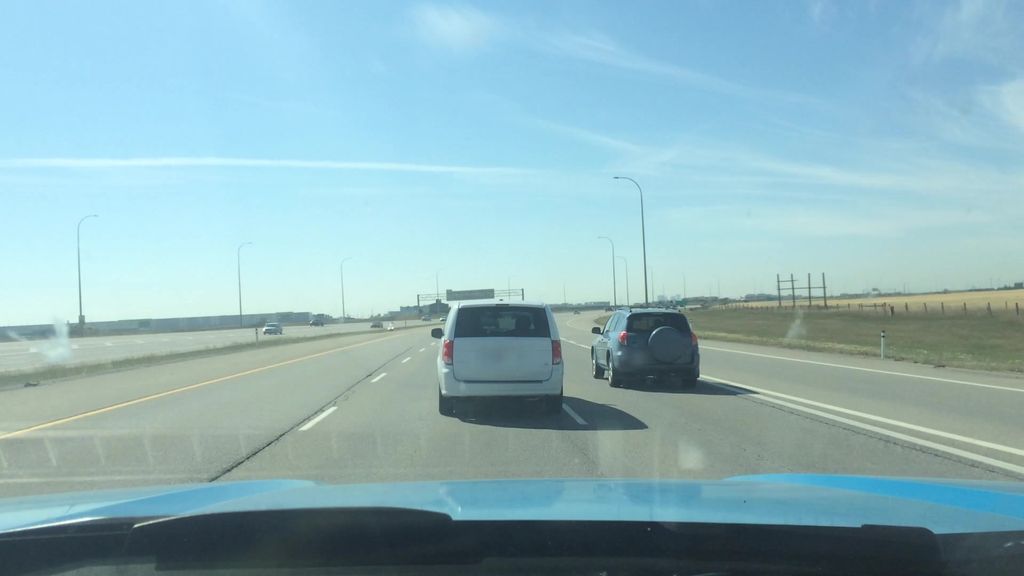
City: calgary